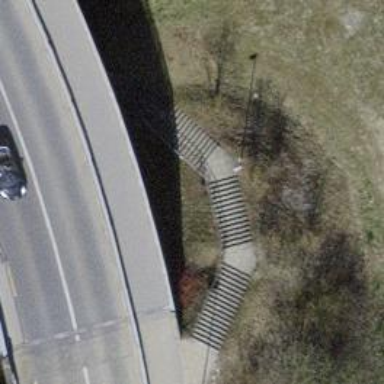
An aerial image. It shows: Road with steps.